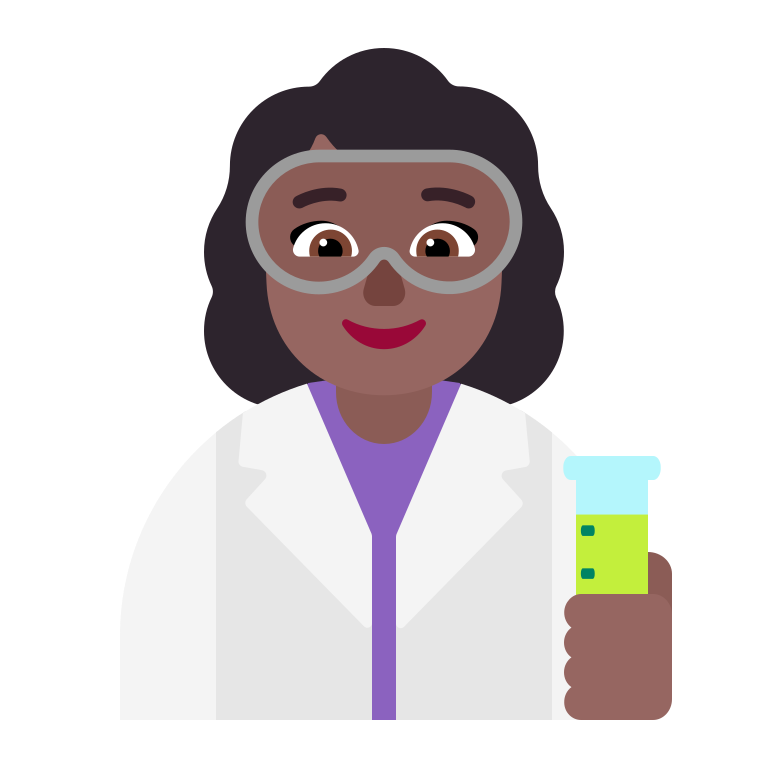
woman scientist flat  dark